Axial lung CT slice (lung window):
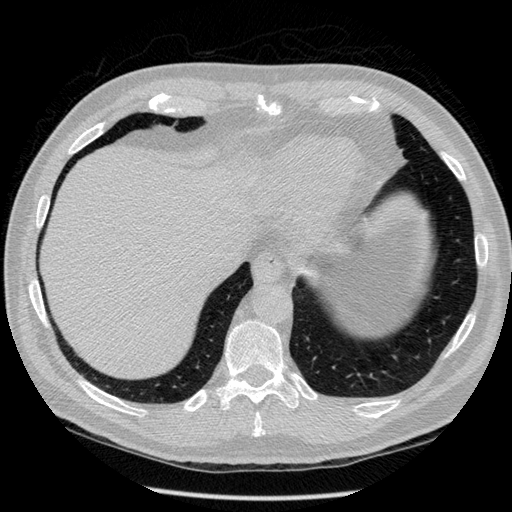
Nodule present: no